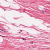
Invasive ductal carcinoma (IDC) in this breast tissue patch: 0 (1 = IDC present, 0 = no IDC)